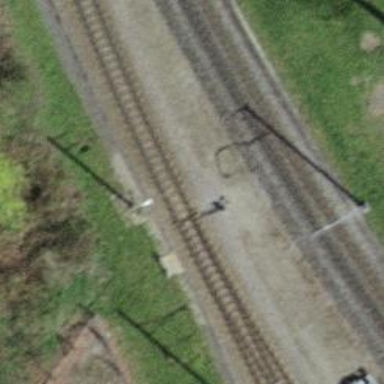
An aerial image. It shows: Railway switch.